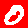
Digit: 0